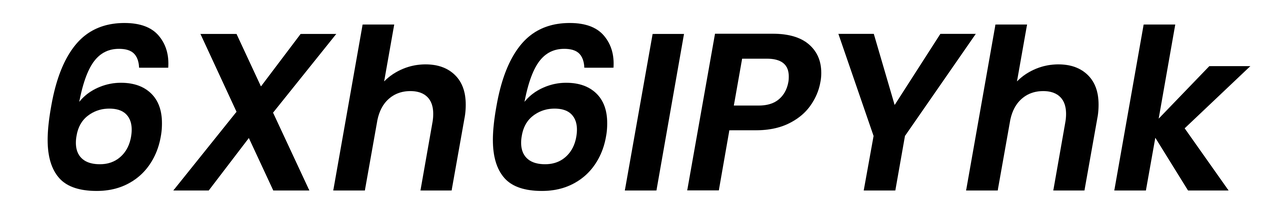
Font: Poppins-SemiBoldItalic